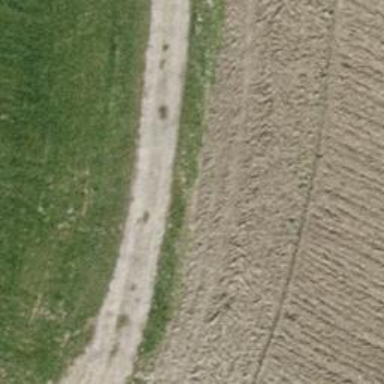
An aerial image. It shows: Compacted grade3 track.